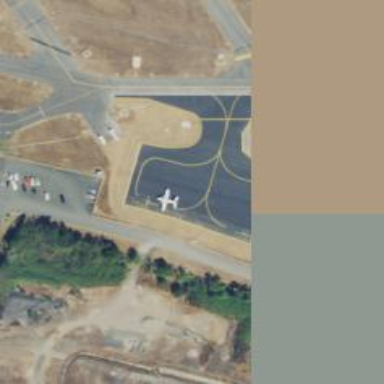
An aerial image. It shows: View of taxiway at the airport.